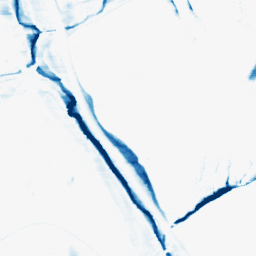
Category: morphological
Decomposition family: morphological_rect
Decomposition parameters: operation: closing
width: 20
height: 3
Upsampling method: cubic_mitchell
Upsampling parameters: scale: 2
Upsampling scale: 2